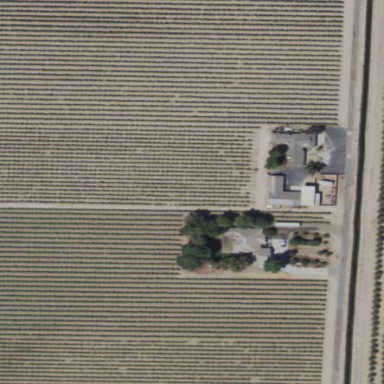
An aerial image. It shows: Vineyard.